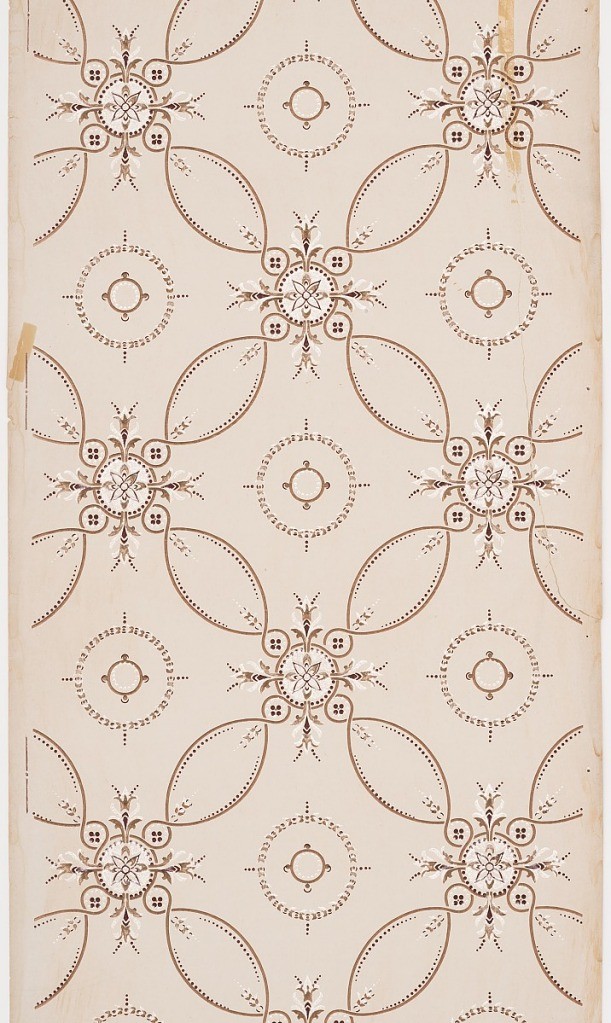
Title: Ceiling paper
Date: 1905–1915
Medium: Machine-printed paper, liquid mica
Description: Geometric pattern formed by curving lines. Squares with rounded corners overlap, with a larger circle surrounded by four smaller circles at the points of intersection.